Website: bh-photo
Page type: billing-address
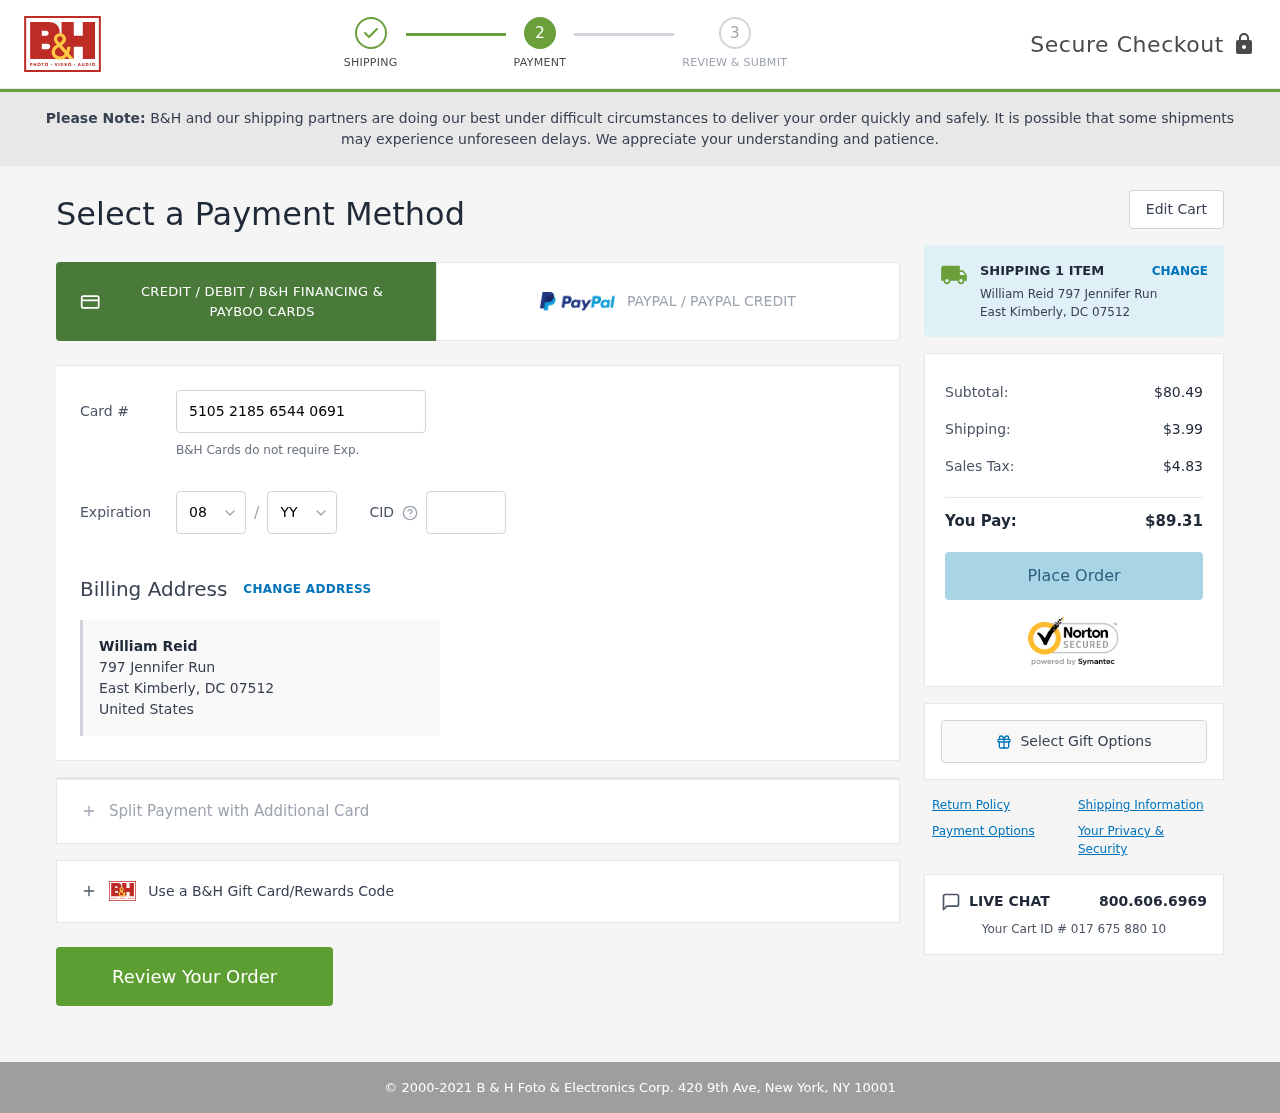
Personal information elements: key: PII_CARD_CVV
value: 366
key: PII_CARD_EXPIRY_MONTH
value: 08
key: PII_CARD_EXPIRY_YEAR
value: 28
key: PII_CARD_NUMBER
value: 5105 2185 6544 0691
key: PII_CITY
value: East Kimberly
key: PII_COUNTRY
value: United States
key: PII_FULLNAME
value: William Reid
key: PII_POSTCODE
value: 07512
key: PII_STATE_ABBR
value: DC
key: PII_STREET
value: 797 Jennifer Run
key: PII_FULLNAME2
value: William Reid
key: PII_STREET2
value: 797 Jennifer Run
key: PII_CITY_STATE_ZIP2
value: East Kimberly, DC
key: PII_POSTCODE2
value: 07512
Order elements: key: ORDER_NUM_ITEMS
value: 1
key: ORDER_SUBTOTAL
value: $80.49
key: ORDER_SHIPPING_COST
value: $3.99
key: ORDER_TAX
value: $4.83
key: ORDER_TOTAL
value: $89.31
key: ORDER_ID
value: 017 675 880 10